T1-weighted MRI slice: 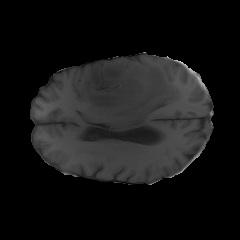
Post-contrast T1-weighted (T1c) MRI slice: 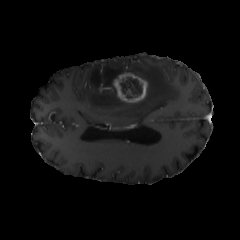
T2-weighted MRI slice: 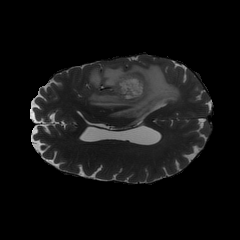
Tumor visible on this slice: yes